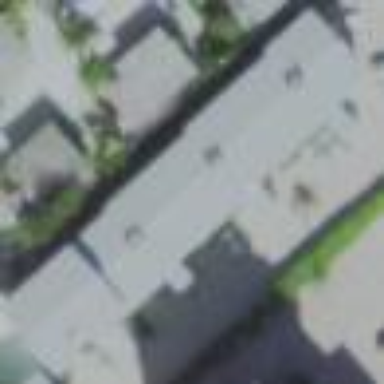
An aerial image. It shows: Apartment building.